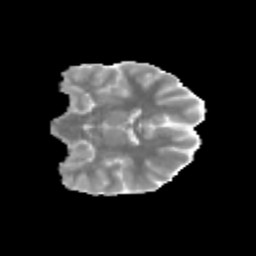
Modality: MD
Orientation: coronal
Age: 12
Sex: female
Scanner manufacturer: siemens
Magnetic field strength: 3 T
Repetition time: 3.8 s
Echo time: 0.07 s